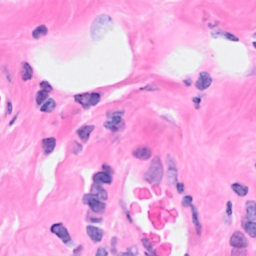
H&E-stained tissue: Breast